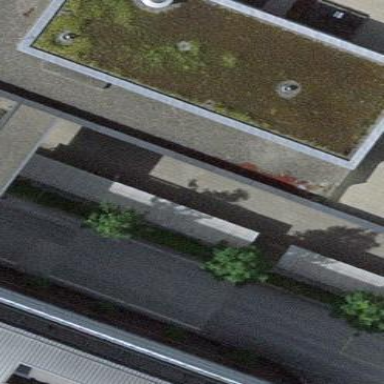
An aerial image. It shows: Bicycle parking facility.